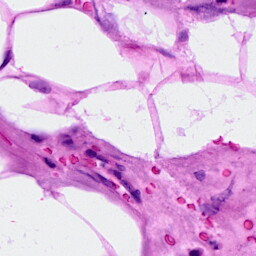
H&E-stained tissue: Breast